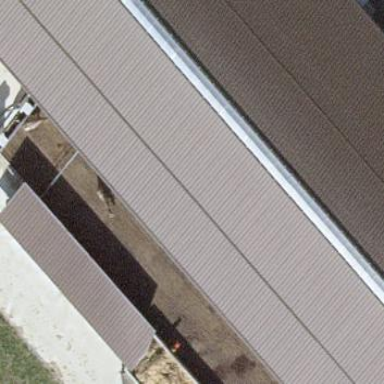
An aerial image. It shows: View of roof of building.